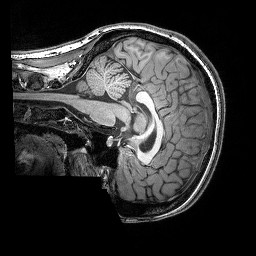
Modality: T1w
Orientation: sagittal
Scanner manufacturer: siemens
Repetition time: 2.25 s
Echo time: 0.00418 s